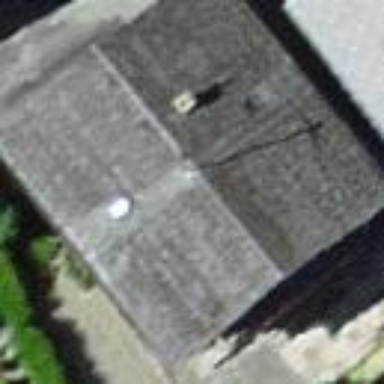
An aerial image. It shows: Detached building.